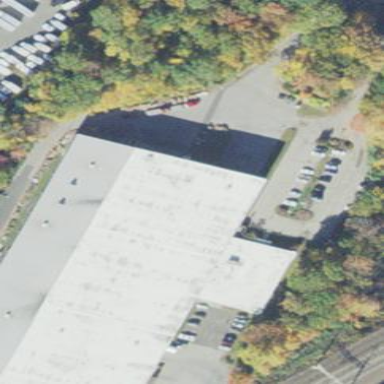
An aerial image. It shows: Commercial building.